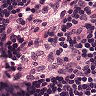
Metastatic tissue present: no